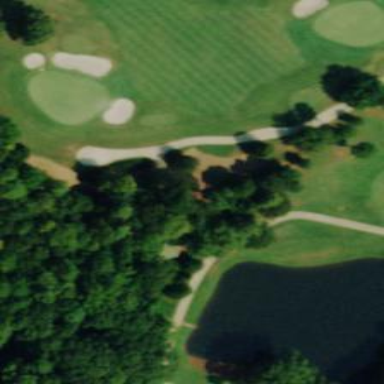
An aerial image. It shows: Golf cartpath that is also road path.